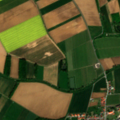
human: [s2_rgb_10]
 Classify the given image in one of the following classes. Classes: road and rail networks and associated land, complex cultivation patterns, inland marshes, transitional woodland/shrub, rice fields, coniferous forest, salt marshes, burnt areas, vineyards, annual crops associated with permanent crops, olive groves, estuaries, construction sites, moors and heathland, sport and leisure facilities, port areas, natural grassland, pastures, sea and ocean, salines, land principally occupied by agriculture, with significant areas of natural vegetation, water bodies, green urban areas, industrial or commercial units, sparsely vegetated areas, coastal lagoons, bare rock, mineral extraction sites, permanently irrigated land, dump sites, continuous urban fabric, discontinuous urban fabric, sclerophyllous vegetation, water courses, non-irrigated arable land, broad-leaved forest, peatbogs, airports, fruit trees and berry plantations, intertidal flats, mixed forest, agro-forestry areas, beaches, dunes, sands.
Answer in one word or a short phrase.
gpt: discontinuous urban fabric, non-irrigated arable land, complex cultivation patterns, broad-leaved forest